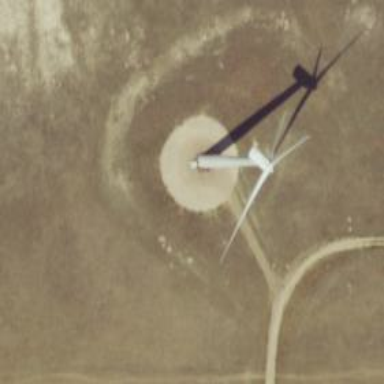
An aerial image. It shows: Wind power generator with wind turbines.